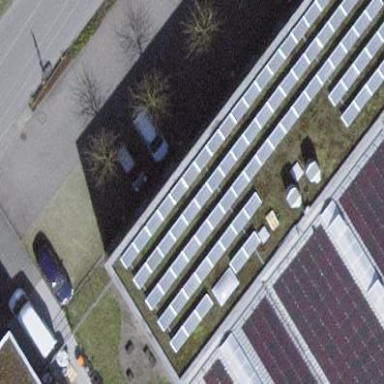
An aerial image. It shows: Solar power generator.